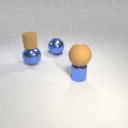
small blue metal cylinder to the right of large blue metal sphere